Question: I'm writing my own implementation of JMX console for JBoss 6.1 based on JSF.
There is a part of code of managed bean:
'''
@ManagedBean
@SessionScoped
public class InspectionBean implements Serializable {
private MBeanInfo data;
private List<OperationWrapper> operations;
public void setInitData(MBeanInfo data) {
this.data = data;
initOperations();
}
public List<MBeanOperation> getOperations() {
return operations;
}
public void setOperations(List<MBeanOperation> list) {
operations = list;
}
private void initOperations() {
operations = new ArrayList<MBeanOperation>();
for (MBeanOperationInfo opInfo : data.getOperations()) {
OperationWrapper opWrapper = new OperationWrapper();
opWrapper.setName(opInfo.getName());
opWrapper.setDescription(opInfo.getDescription());
opWrapper.setReturnType(opInfo.getReturnType());
List<ParameterWrapper> paramList =
new ArrayList<ParameterWrapper>();
for (MBeanParameterInfo paramInfo : opInfo.getSignature()) {
ParameterWrapper paramWrapper =
new ParameterWrapper();
paramWrapper.setName(paramInfo.getName());
paramWrapper.setDescription(paramInfo.getDescription());
paramWrapper.setType(paramInfo.getType());
paramWrapper.setValue("");
paramList.add(paramWrapper);
}
mBeanOp.setSignature(paramList);
operations.add(mBeanOp);
}
}
//some other code
}
'''
The OperationWrapper class code:
'''
public class OperationWrapper implements Serializable {
private String name;
private String returnType;
private List<ParameterWrapper> signature;
private String description;
//other getters and setters
public List<ParameterWrapper> getSignature() {
return signature;
}
public void setSignature(List<ParameterWrapper> signature) {
this.signature = signature;
}
}
'''
The ParameterWrapper class code:
'''
public class ParameterWrapper implements Serializable {
private String name;
private String type;
private String description;
private String value;
//simple getters and setters
}
'''
And this is a code of a problem page:
'''
<h:dataTable value="#{inspectionBean.operations}" var="operation"
border="1" width="100%" cellpadding="5"
style="border-style: solid; border-collapse: collapse;">
<h:column>
<f:facet name="header">Operation</f:facet>
#{operation.name}
</h:column>
<h:column>
<f:facet name="header">Return Value</f:facet>
#{operation.returnType}
</h:column>
<h:column>
<f:facet name="header">Description</f:facet>
#{operation.description}
</h:column>
<h:column>
<f:facet name="header">Parameters</f:facet>
<h:form>
<h:dataTable value="#{operation.signature}" var="param"
rendered="#{not empty operation.signature}"
border="1" width="100%"
style="border-style: solid; border-collapse: collapse;">
<h:column>
#{param.name}
</h:column>
<h:column>
#{param.type}
</h:column>
<h:column>
#{param.description}
</h:column>
<h:column>
<h:inputText value="#{param.value}" size="20"/>
</h:column>
</h:dataTable>
<a4j:commandButton value="Invoke"
action="#{inspectionBean.invokeOperation(operation)}"
render="@none"/>
</h:form>
</h:column>
</h:dataTable>
'''
When this part of the page is displayed, it looks like this:

So there is no text in nested dataTables!
As you can see tables are in places where they should. And there are cells for text. And in the right quantity. But where is the text?
Debugging gives no result. Lists are filled with the correct data.
What's wrong? How can I fix this?
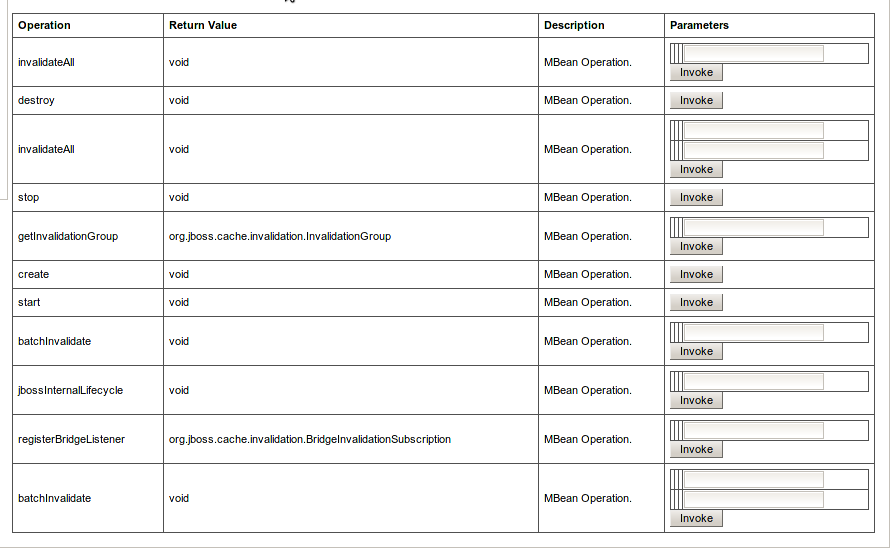
Answer: The culprit is in the 'var' attribute of your nested table markup:
'''
<h:dataTable value="#{operation.signature}" var="param" ...>
<h:column>
#{param.name}
</h:column>
...
'''
The '#{param}' is a reserved EL variable name which refers the request parameter map as obtained by <URL>. E.g. 'page.xhtml?id=123' will give print '123' when using '#{param.id}'. You can and should not override it.
Give it a different name. E.g. 'var="signature"' and '#{signature.name}', etc.
### See also:
- <URL>